Question: Powered by?
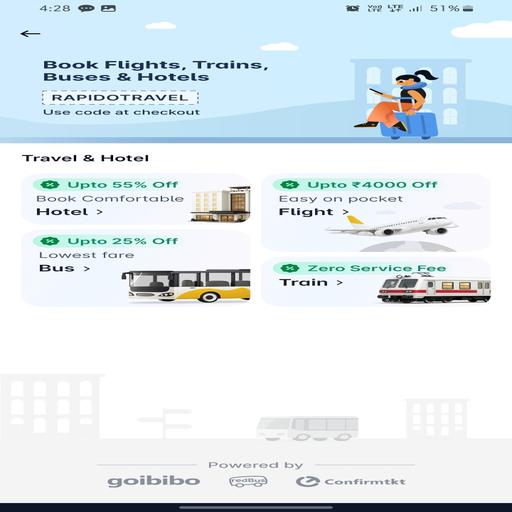
Answer: goibibo